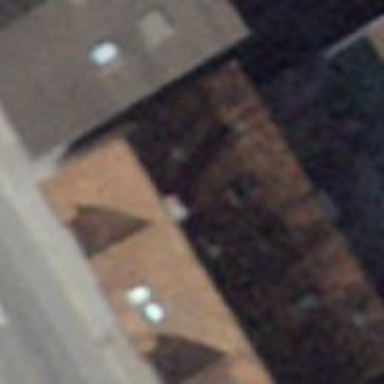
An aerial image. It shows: Restaurant.